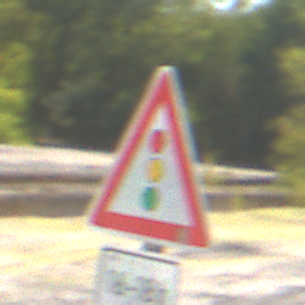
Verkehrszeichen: Lichtzeichenanlage
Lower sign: ZeitangabenOhneBeschraenkungAufWochentage1
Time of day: Midday
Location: Outdoor (Nature)
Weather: Clear
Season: Summer
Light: Natural